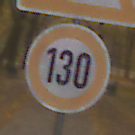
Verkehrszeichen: Geschwindigkeit130
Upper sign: SchneeOderEisglaette
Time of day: Midday
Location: Outdoor (Nature)
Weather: Overcast
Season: NotSpecified
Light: Natural